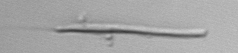
Label: fiber